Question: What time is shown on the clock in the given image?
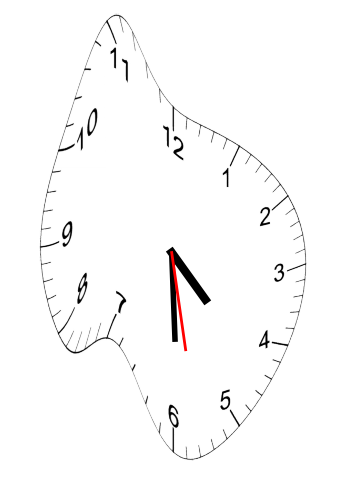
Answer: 04:29:28